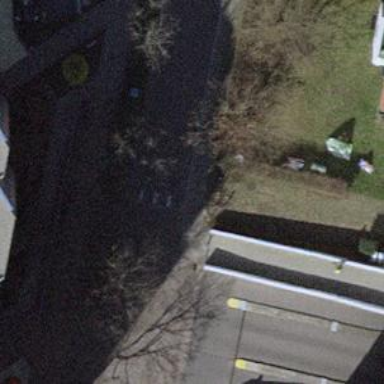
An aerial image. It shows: Bollard barrier.